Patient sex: M
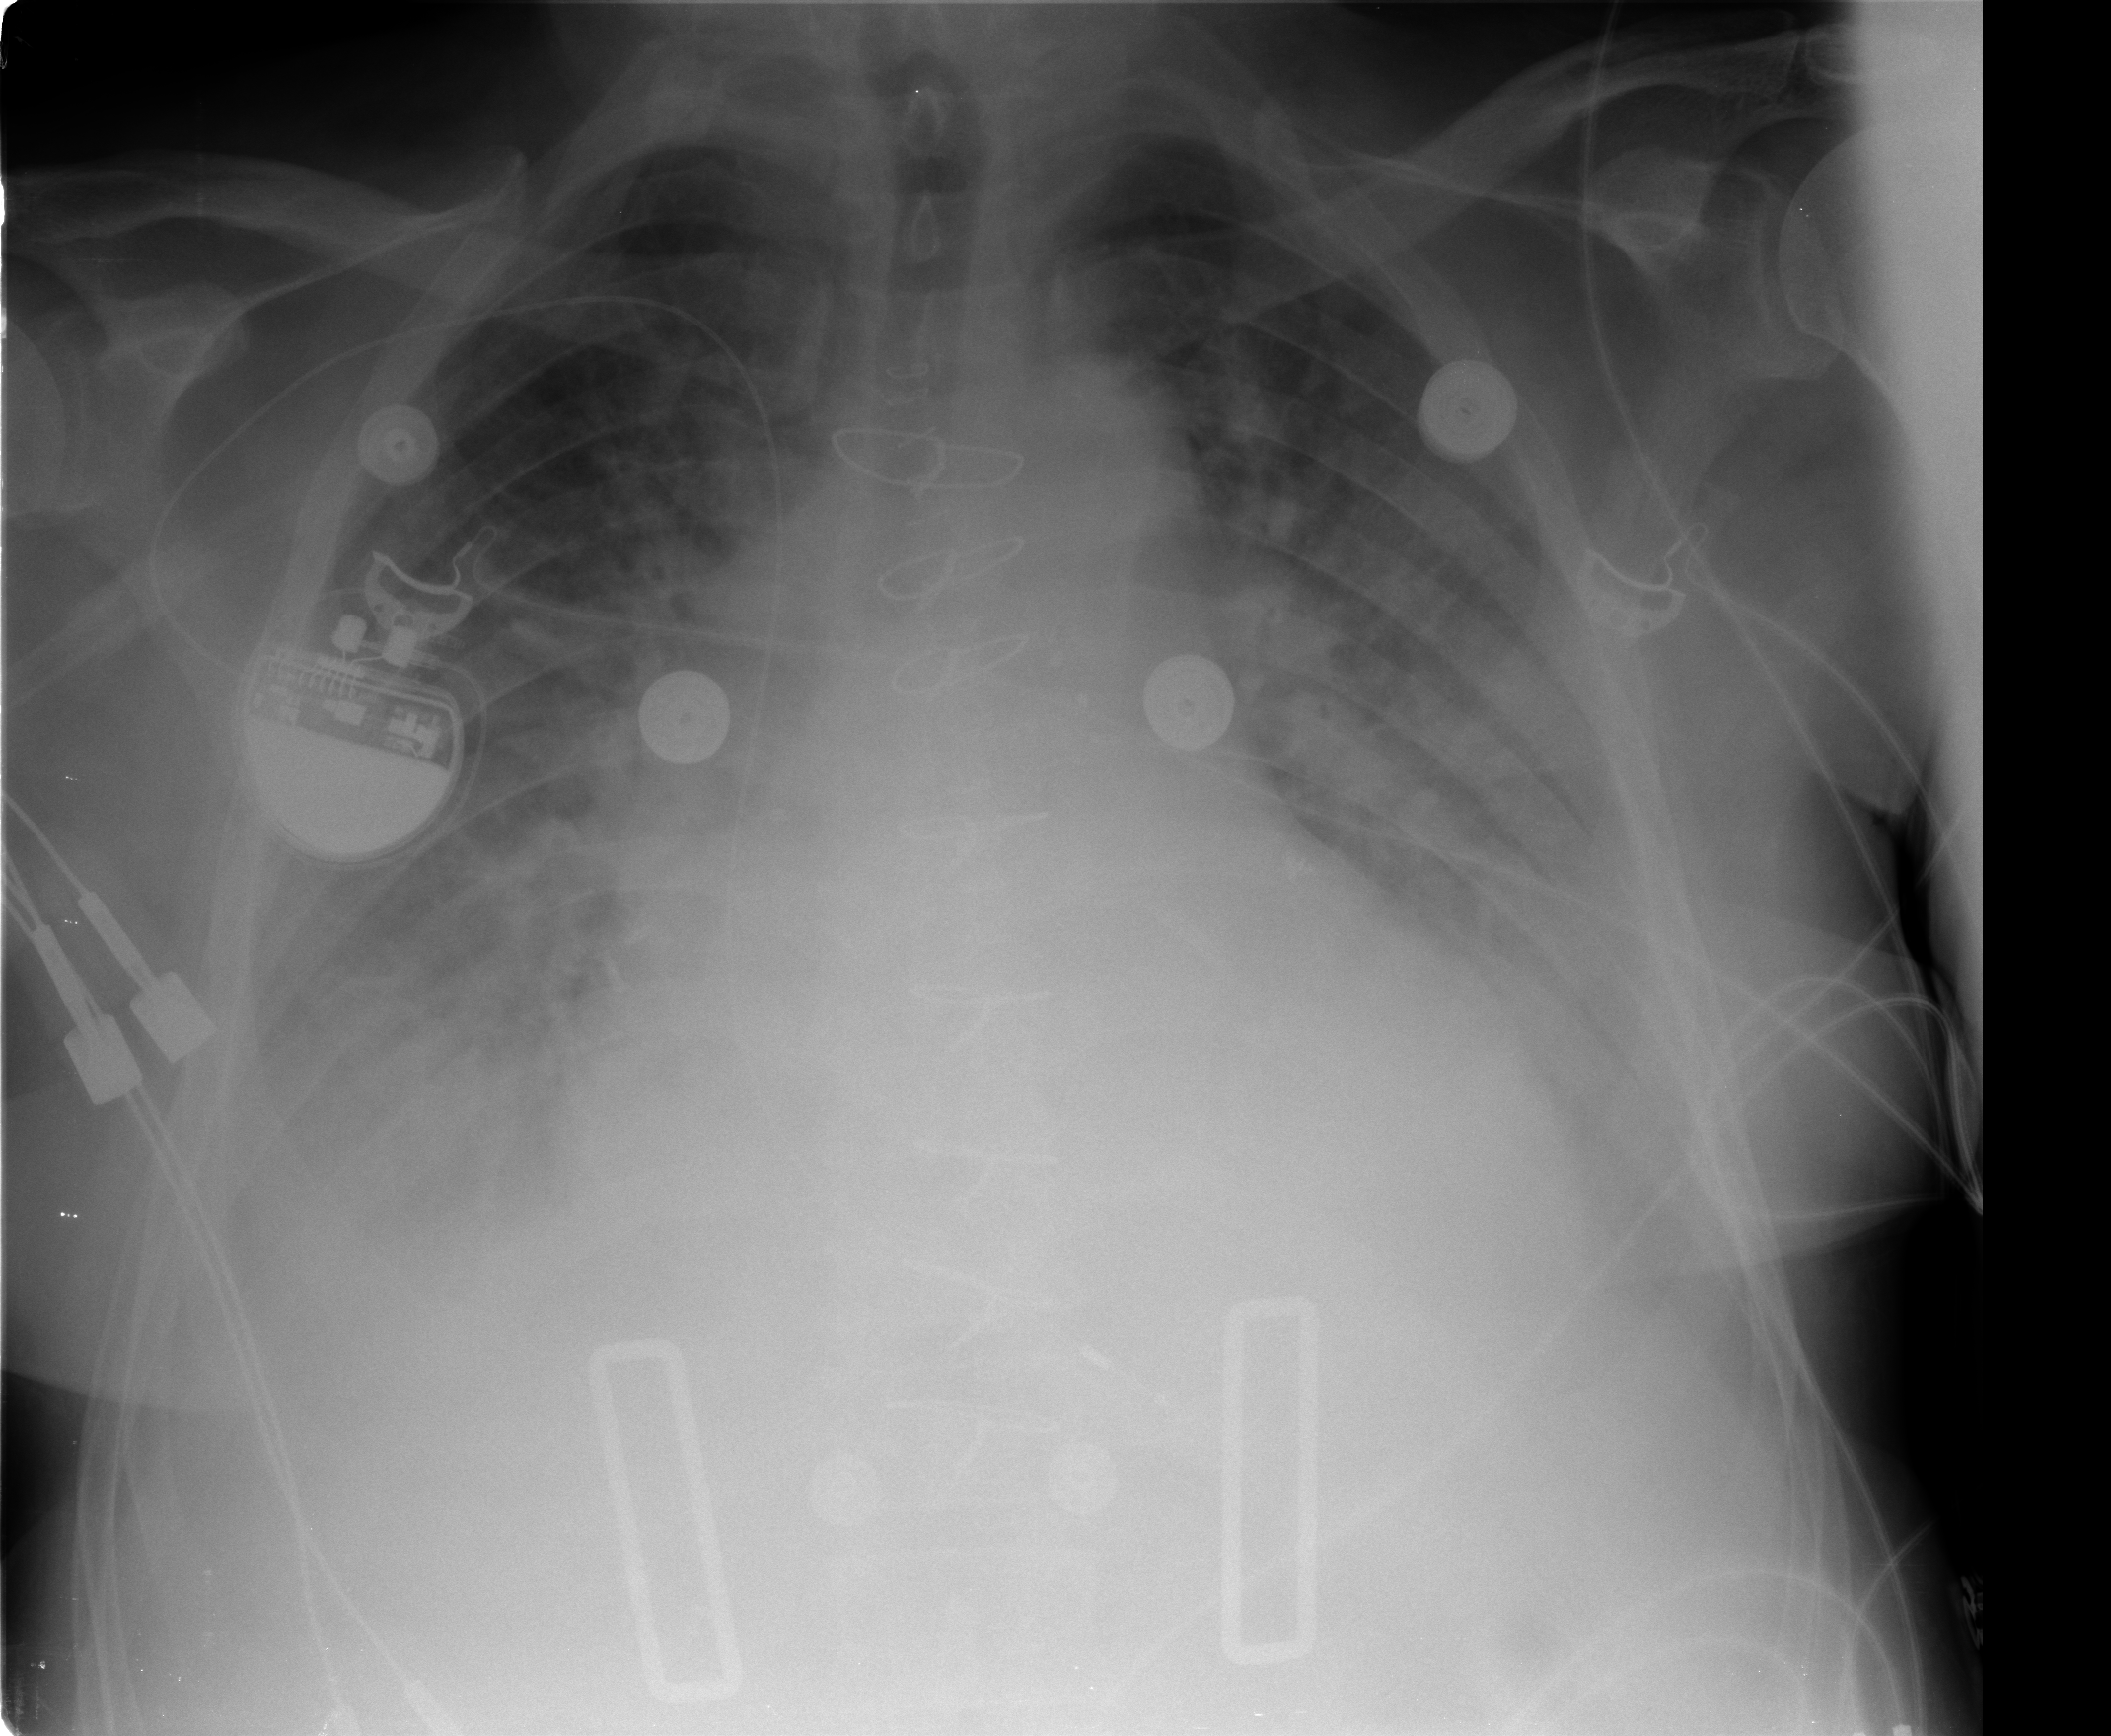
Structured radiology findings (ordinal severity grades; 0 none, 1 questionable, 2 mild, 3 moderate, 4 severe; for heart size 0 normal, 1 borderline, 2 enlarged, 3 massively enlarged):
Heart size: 2
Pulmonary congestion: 4
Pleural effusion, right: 3
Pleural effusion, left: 3
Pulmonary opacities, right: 2
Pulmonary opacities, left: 2
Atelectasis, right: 3
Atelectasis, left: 3